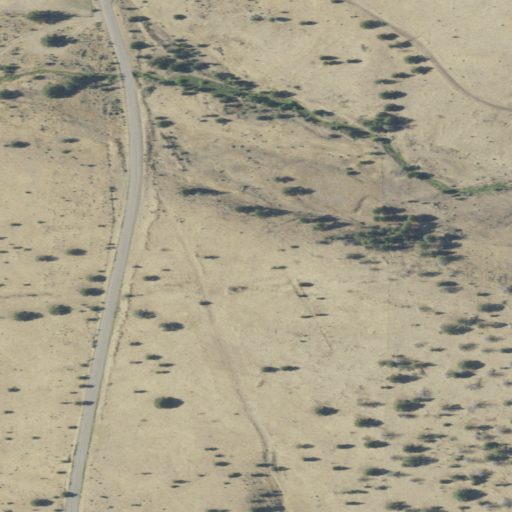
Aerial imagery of valley in Oregon named Whitley Canyon containing grassland and shrub